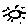
Label: sun